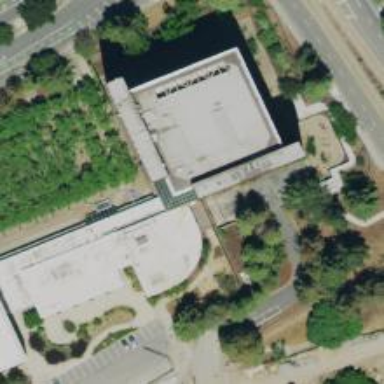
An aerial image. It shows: Government office.